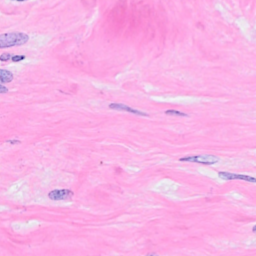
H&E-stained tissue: Breast